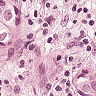
Metastatic tissue present: yes